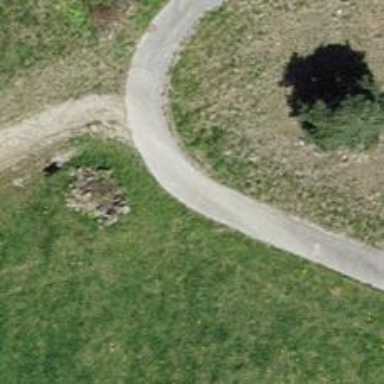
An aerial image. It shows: Well-maintained track road of grade 1.